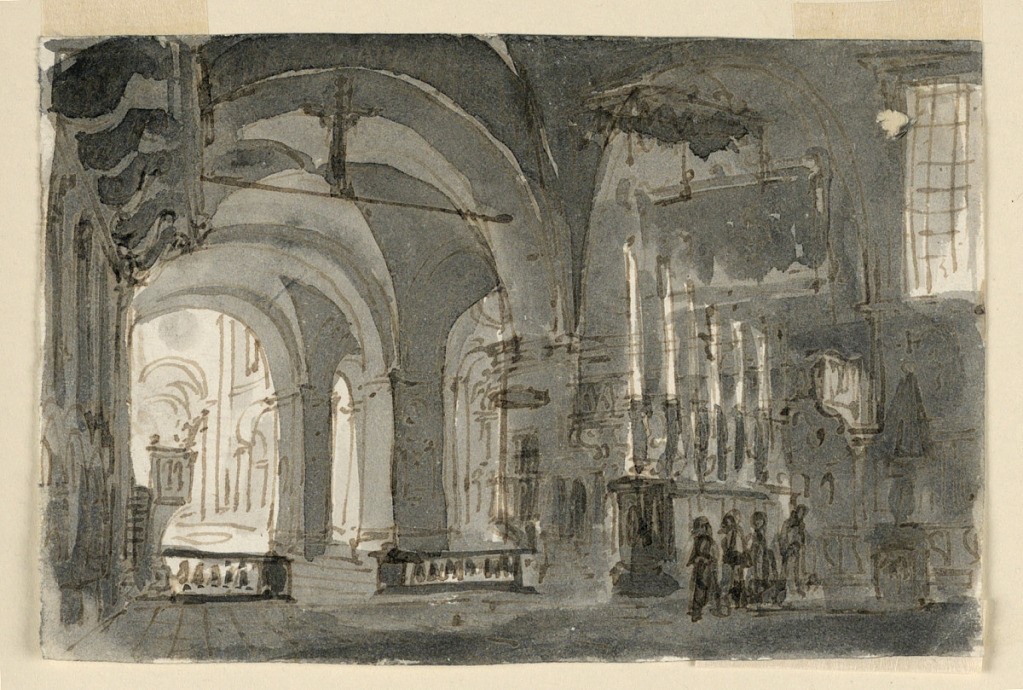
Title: Old Cathedral at Brescia
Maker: Antonio Giuseppe Basoli, Italian, 1774–1843
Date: early 19th century
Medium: Pen and bistre ink, brush and sepia wash on paper
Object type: Drawing
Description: Horizontal rectangle. Sketch, possibly for stage. Interior of Old Cathedral at Brescia, view into side part with four figures at left.